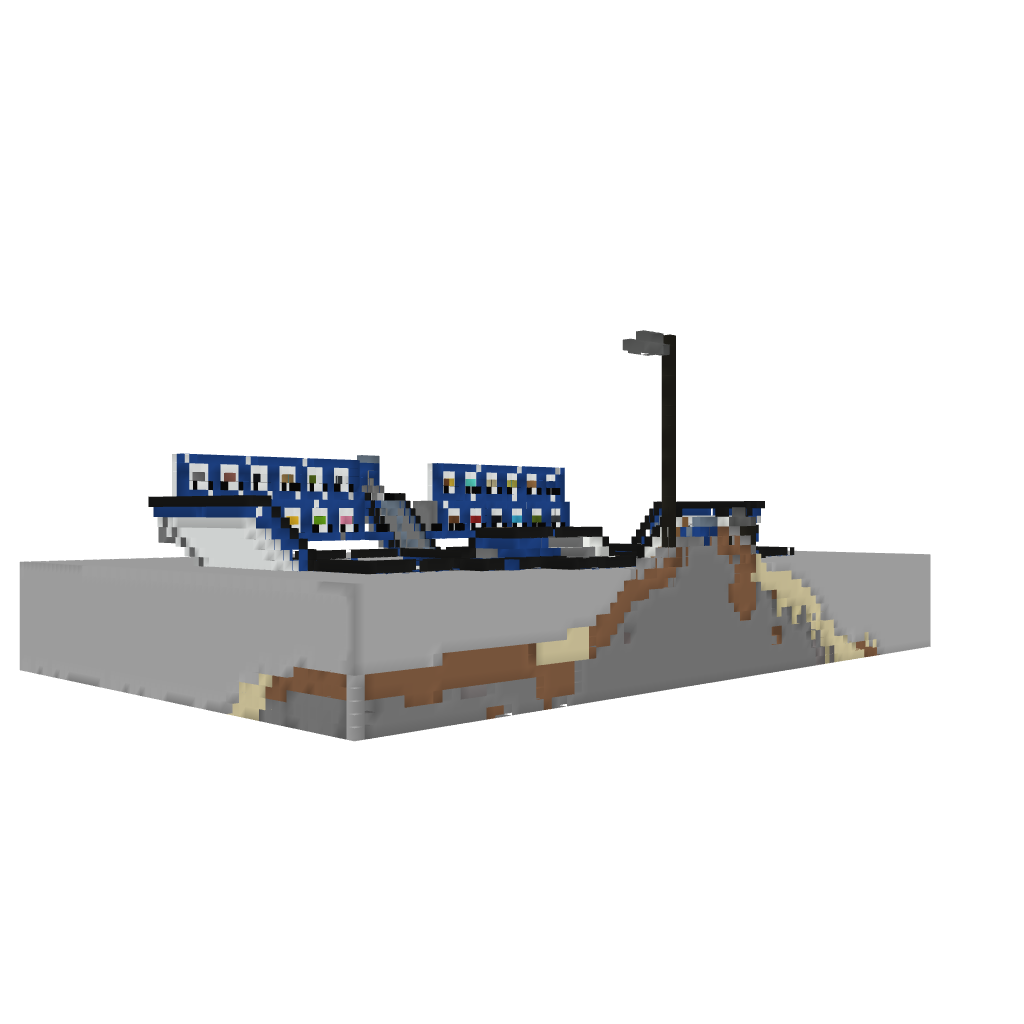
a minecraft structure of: Quick Build Court